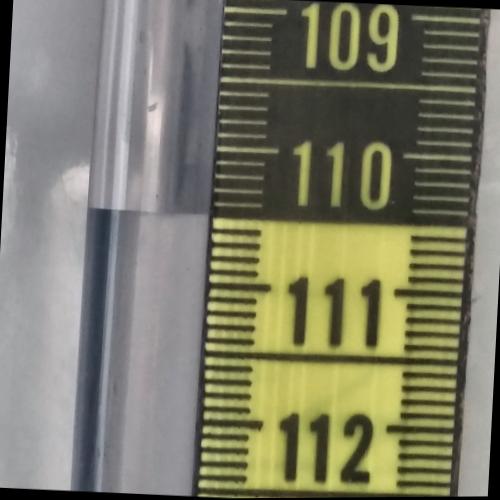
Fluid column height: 110.5 cm